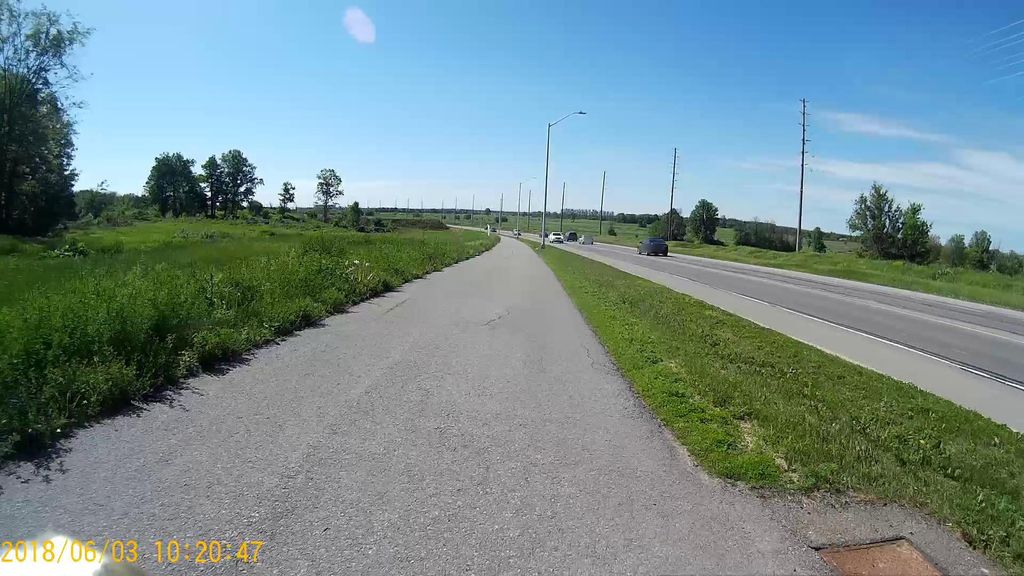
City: ottawa-gatineau